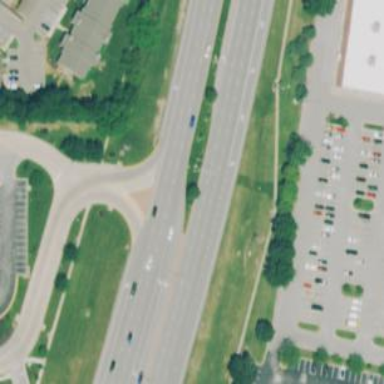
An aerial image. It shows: Primary link highway.